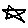
Label: star